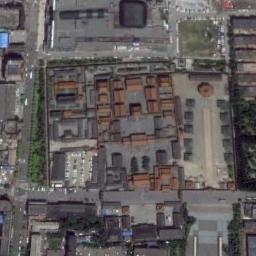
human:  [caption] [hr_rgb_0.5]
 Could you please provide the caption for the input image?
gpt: The palace is surrounded by buildings .

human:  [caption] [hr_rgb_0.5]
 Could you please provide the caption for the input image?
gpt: The palace has lots of palaces of different colors and a parking lot .

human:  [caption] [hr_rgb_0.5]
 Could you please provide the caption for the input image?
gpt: The palace is surrounded by some bare land .

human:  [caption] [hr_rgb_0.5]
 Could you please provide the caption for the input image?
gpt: Many buildings are beside the palace .

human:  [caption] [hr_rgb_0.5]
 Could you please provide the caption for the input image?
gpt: There are some brown buildings and black buildings in the palace .